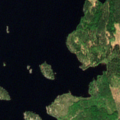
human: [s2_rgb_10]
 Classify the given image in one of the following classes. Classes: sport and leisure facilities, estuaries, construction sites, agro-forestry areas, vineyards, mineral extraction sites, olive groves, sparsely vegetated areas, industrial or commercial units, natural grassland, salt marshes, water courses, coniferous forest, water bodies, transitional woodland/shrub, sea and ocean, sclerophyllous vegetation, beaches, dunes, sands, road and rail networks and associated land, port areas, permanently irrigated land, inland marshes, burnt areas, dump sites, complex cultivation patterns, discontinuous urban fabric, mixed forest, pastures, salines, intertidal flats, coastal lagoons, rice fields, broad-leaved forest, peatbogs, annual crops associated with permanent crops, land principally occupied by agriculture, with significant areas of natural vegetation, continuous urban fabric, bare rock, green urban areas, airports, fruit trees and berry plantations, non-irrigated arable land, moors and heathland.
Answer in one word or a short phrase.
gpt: coniferous forest, mixed forest, transitional woodland/shrub, water bodies